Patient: sex F, age 62
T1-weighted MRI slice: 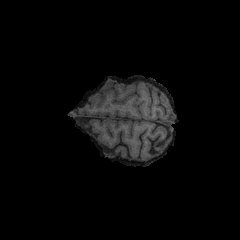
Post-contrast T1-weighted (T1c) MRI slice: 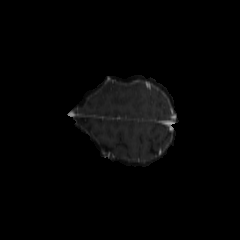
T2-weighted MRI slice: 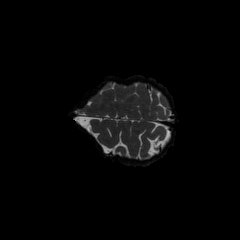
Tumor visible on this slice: yes
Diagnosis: Glioblastoma, IDH-wildtype
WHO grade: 4